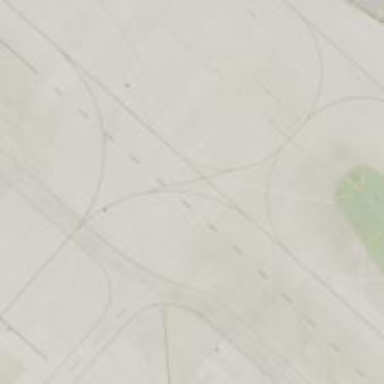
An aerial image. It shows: Image of taxiway at airport.